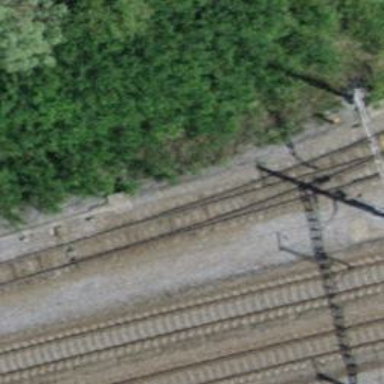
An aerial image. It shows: Railway switch with the turnout side on the left.